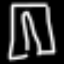
Label: pants